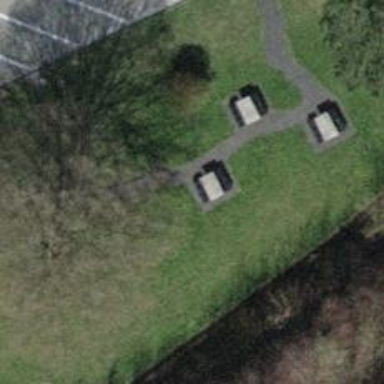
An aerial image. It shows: Picnic site for tourists.